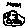
Label: moon